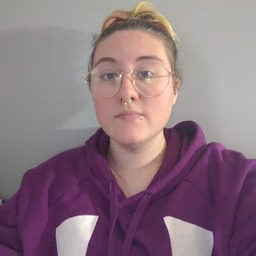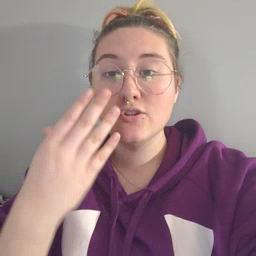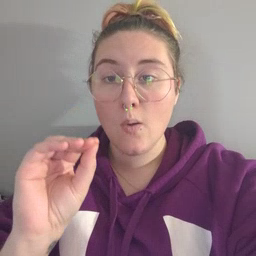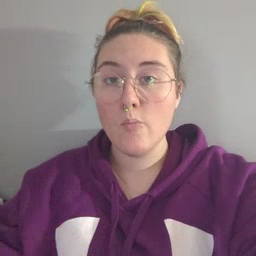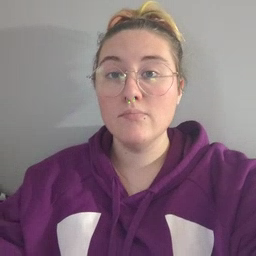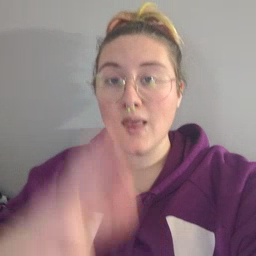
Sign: go